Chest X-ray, PA view. Patient: 50 years old, sex F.
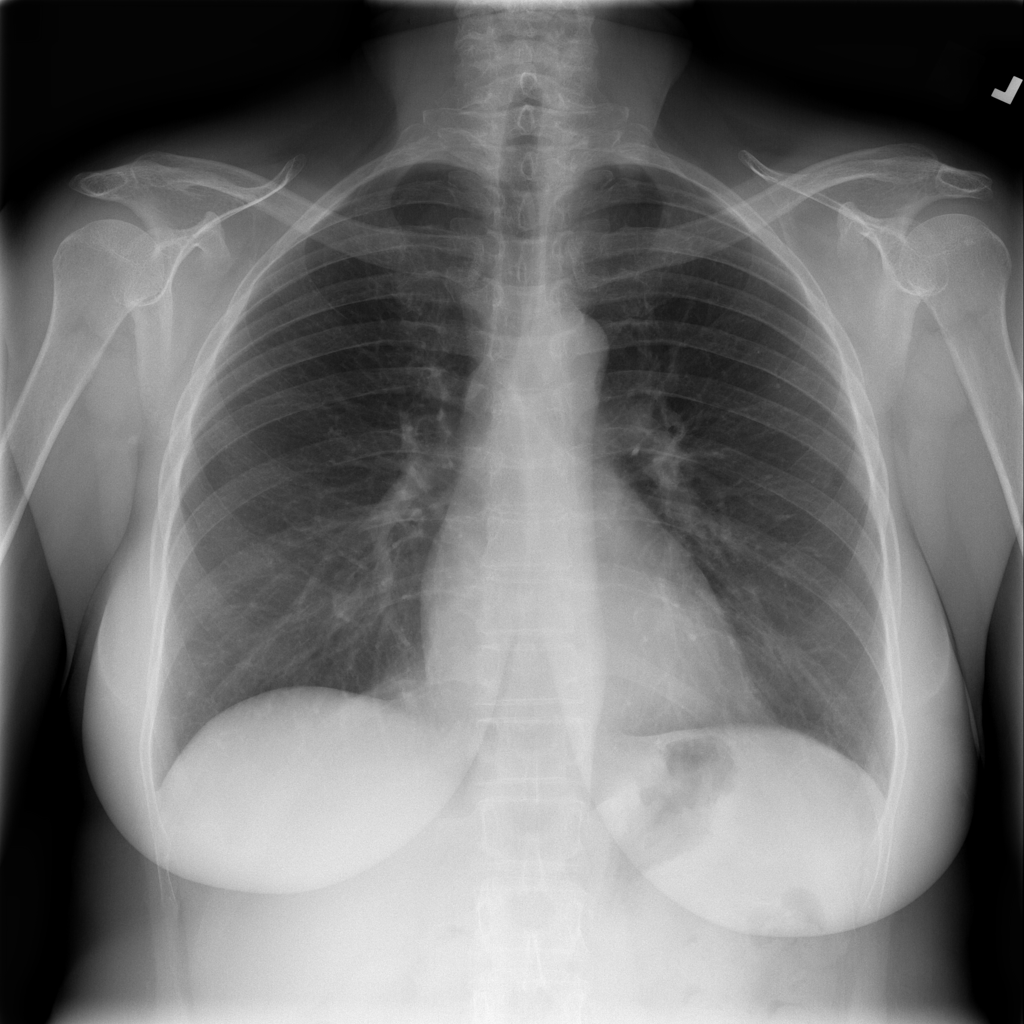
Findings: No Finding